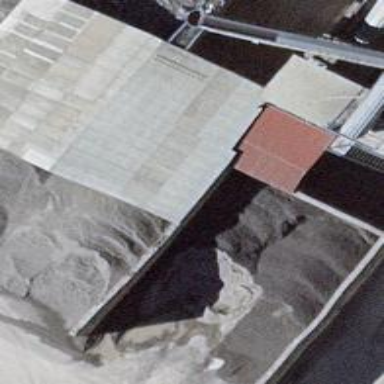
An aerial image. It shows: Wall barrier.